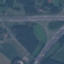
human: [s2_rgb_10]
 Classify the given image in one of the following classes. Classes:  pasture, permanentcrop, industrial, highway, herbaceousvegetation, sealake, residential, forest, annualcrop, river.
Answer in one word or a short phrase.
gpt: Highway